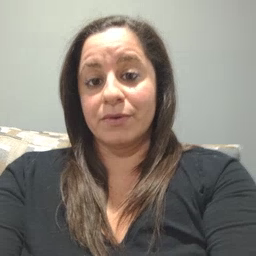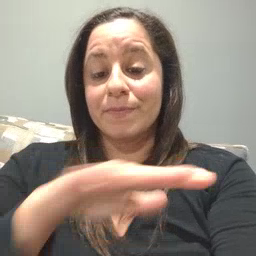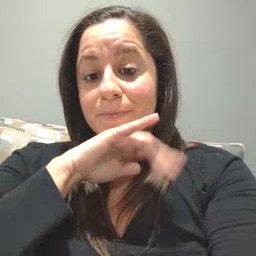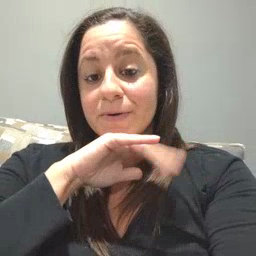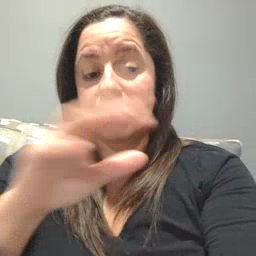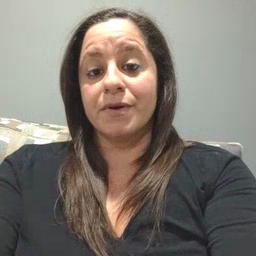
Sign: pig